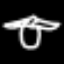
Label: mushroom